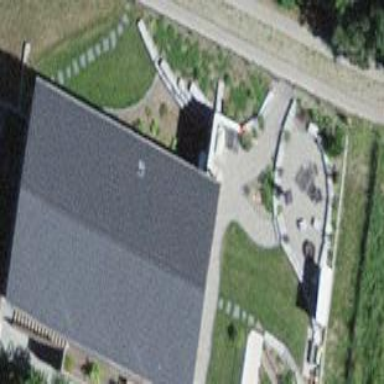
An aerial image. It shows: Gabled roof on residential building.